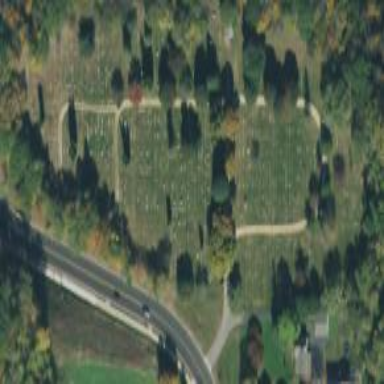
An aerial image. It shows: Cemetery.